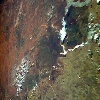
Label: land